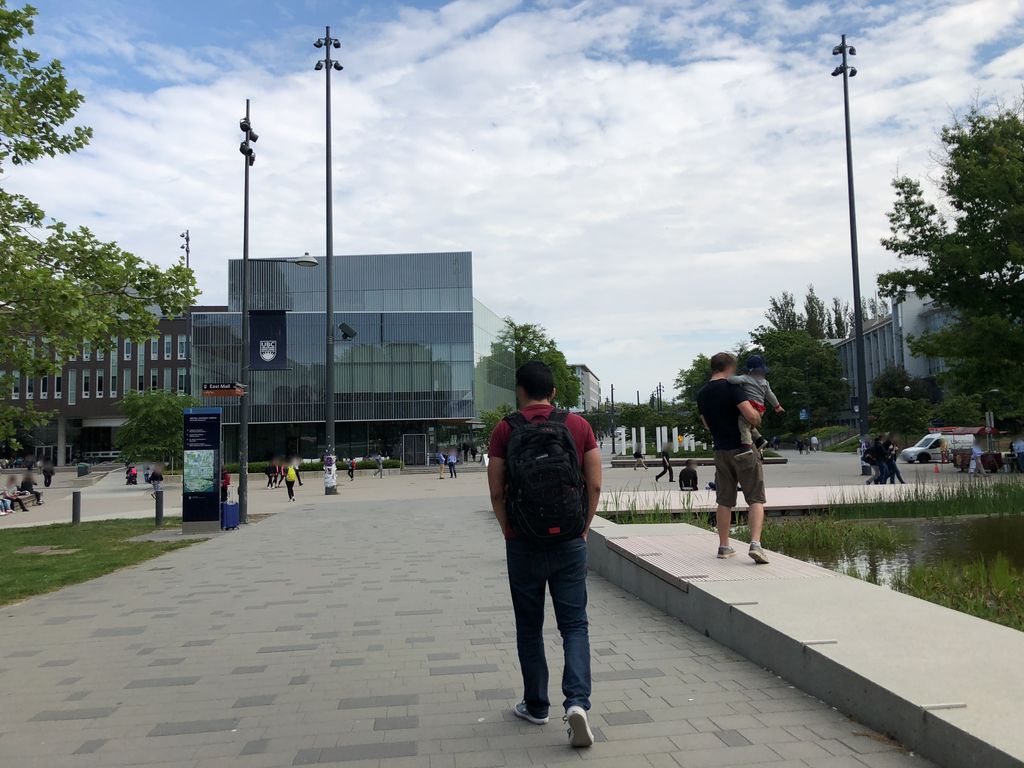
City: vancouver